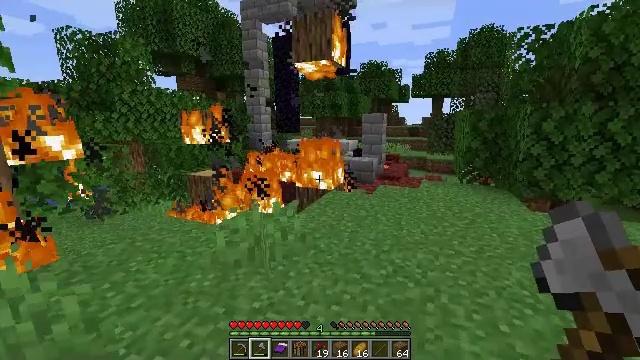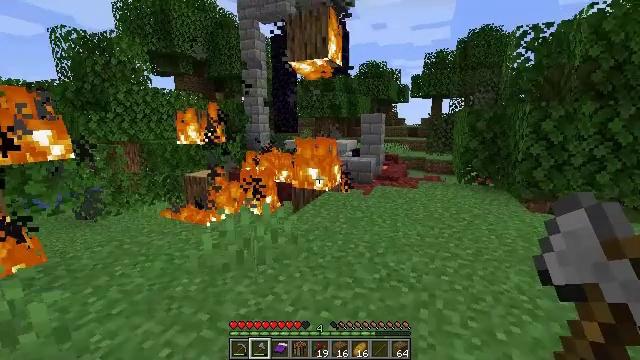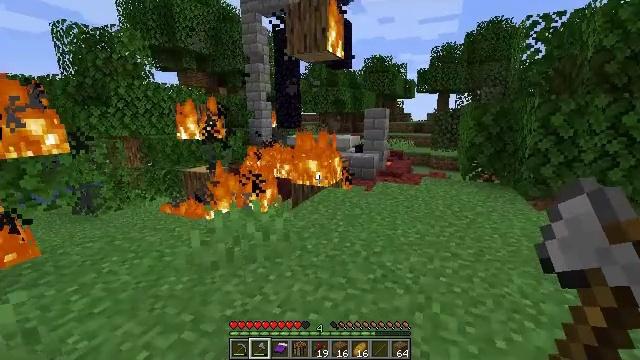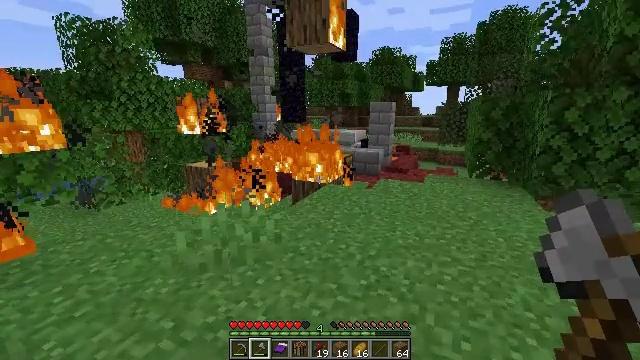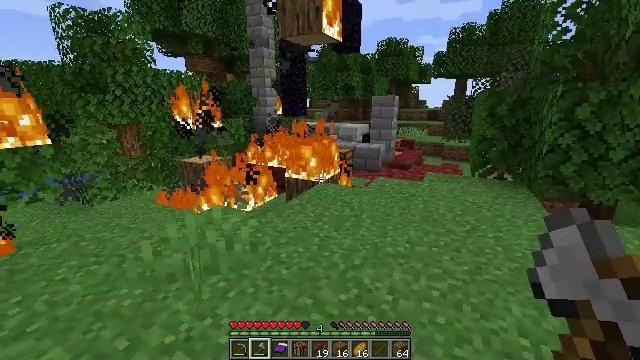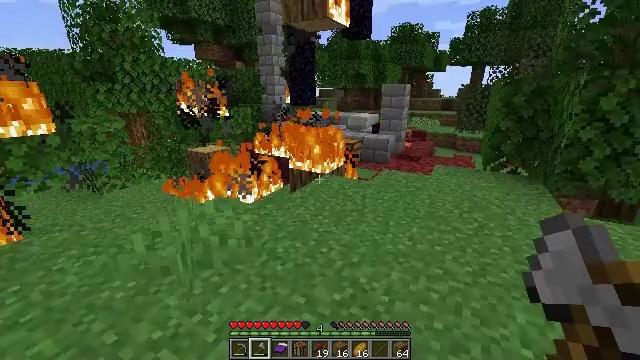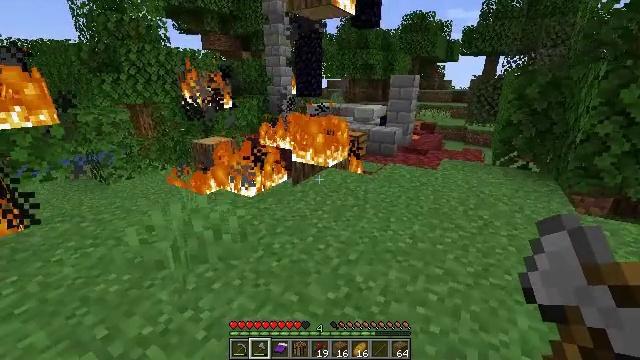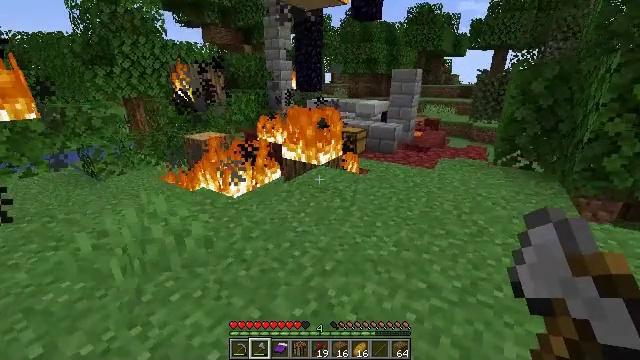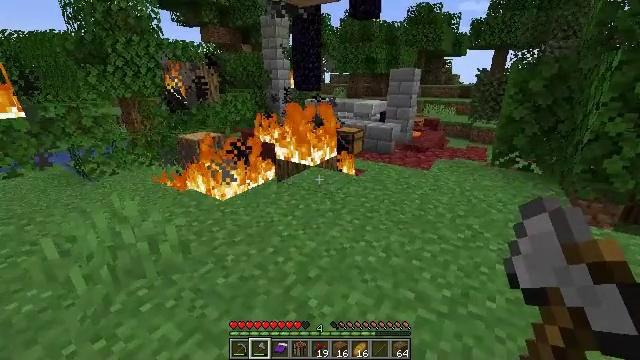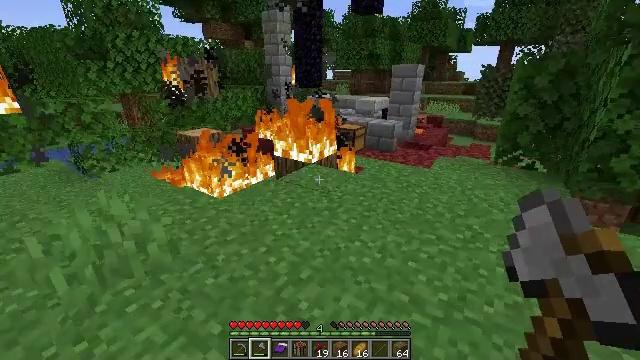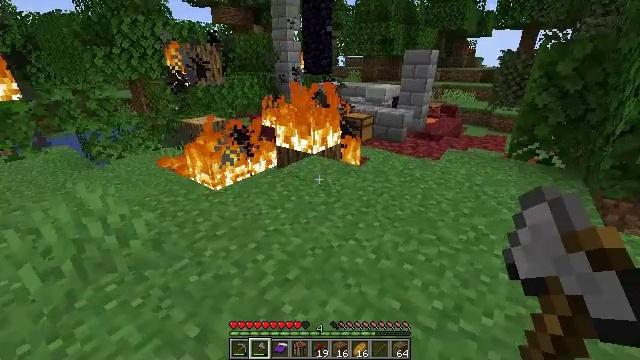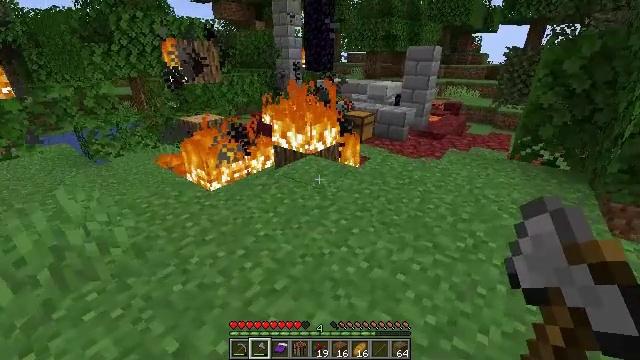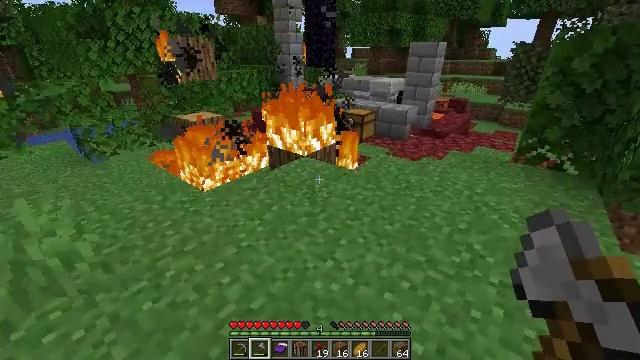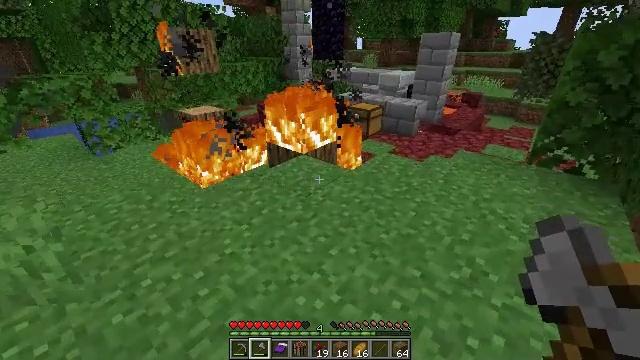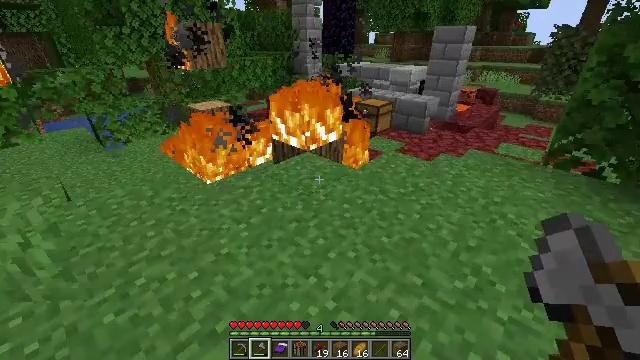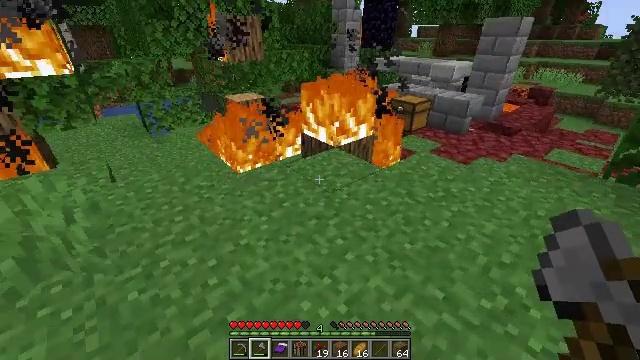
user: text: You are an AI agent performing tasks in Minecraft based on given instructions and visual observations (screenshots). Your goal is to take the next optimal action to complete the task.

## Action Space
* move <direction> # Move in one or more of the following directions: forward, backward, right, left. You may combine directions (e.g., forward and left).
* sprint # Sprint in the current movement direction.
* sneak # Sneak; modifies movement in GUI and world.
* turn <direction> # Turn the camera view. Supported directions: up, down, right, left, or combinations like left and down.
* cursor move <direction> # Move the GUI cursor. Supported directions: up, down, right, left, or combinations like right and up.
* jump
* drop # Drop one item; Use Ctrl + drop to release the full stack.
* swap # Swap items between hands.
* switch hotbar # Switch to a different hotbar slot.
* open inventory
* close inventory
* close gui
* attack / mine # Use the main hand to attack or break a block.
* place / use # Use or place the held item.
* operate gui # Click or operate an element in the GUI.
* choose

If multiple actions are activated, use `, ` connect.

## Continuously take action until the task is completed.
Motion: motion action
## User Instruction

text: Put out the fire.
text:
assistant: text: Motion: move forward and move right
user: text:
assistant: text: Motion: move forward and move right, turn left
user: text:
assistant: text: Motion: move forward and move right, turn left and down
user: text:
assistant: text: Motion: move forward and move right, turn left and down
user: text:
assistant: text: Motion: move forward and move right, turn left and down
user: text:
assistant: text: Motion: move forward and move right, turn left and down
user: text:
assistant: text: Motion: move forward and move right, turn left and down
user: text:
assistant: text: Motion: move forward and move right
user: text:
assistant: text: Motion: move forward and move right
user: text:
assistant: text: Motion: move forward and move right, turn left and down
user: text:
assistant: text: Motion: move forward and move right
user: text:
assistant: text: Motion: move forward and move right, turn left
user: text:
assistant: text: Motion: move forward and move right, turn left and down
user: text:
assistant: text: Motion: move forward and move right, turn left and down
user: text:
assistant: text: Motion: move forward and move right, turn left and down
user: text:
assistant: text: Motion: move forward and move right, turn left
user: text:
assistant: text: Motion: move forward and move right, turn left
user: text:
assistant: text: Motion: move forward and move right
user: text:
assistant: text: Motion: move forward and move right
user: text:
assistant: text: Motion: move forward and move right, turn left
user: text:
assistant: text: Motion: move forward and move right, turn left and down
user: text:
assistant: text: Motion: move forward and move right, turn left and down
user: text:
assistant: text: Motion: move forward and move right
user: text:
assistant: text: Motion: move forward and move right
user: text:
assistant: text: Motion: move forward and move right, turn left
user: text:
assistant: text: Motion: turn left
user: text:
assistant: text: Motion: turn left
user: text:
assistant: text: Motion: no_op
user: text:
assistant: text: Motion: attack / mine
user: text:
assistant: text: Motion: attack / mine